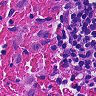
Metastatic tissue present: no